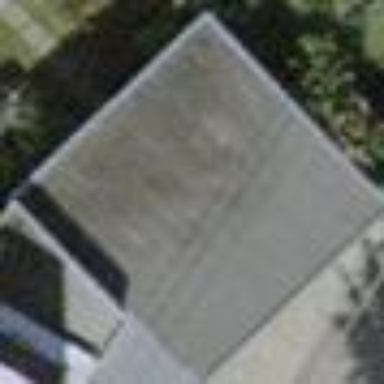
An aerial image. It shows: View of roof of building.